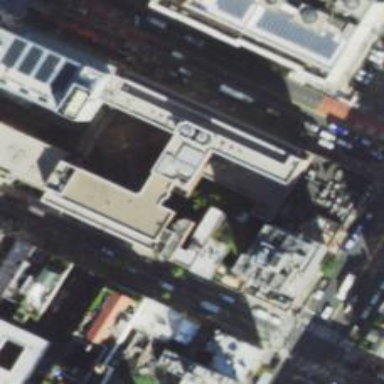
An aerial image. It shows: Dormitory building with flat roof.